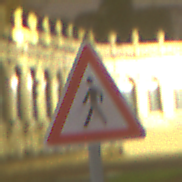
Verkehrszeichen: FussgaengerRechts
Umgebung: Outdoor, Urban
Tageszeit: Night
Wetter: Overcast
Licht: Artificial
Jahreszeit: NotSpecified
Kontrast: HighContrast